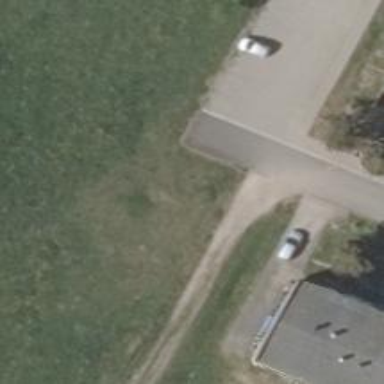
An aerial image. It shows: Alley classified as service road.